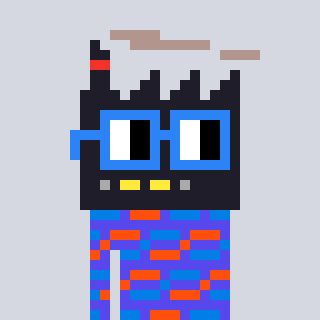
a pixel art character with square blue glasses, a factory-shaped head and a computerblue-colored body on a cool background